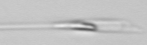
Label: Rhizosolenia